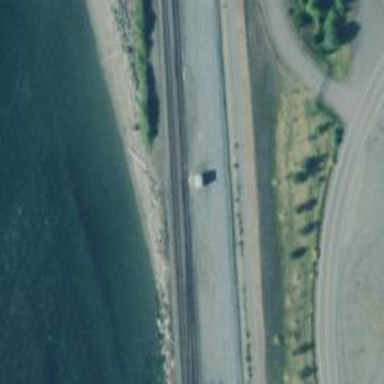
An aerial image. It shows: Railroad crossover.